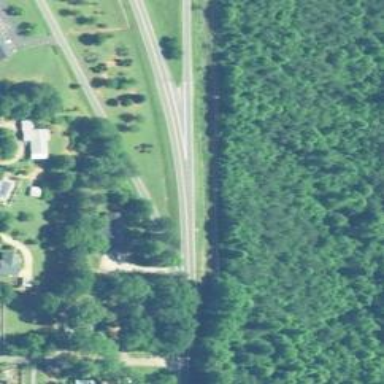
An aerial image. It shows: Trunk link highway.